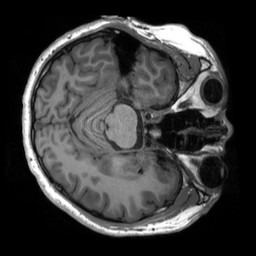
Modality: T1w
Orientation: axial
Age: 24
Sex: male
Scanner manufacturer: siemens
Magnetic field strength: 3 T
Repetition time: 2.3 s
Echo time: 0.00232 s